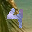
Label: 4